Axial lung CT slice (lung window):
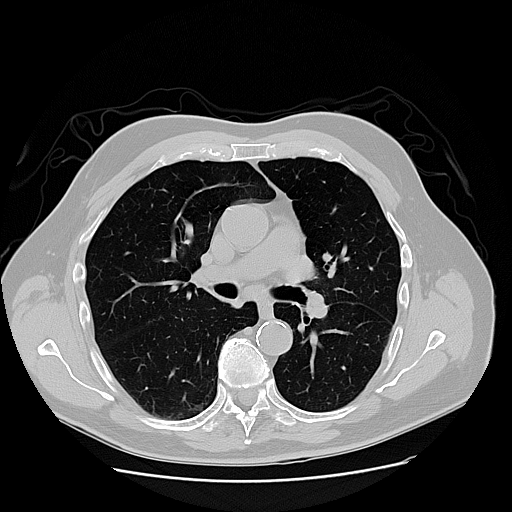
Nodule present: no